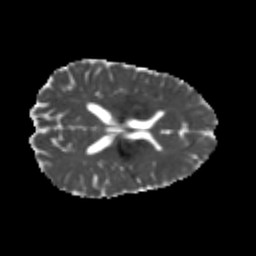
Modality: MD
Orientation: axial
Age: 20
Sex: male
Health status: healthy
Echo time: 0.074 s